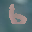
Label: 6